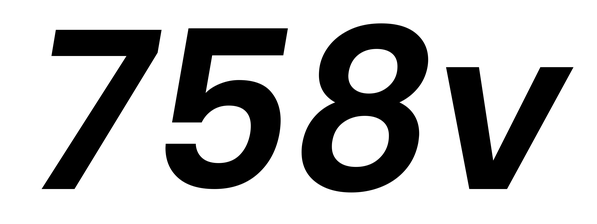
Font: Poppins-SemiBoldItalic